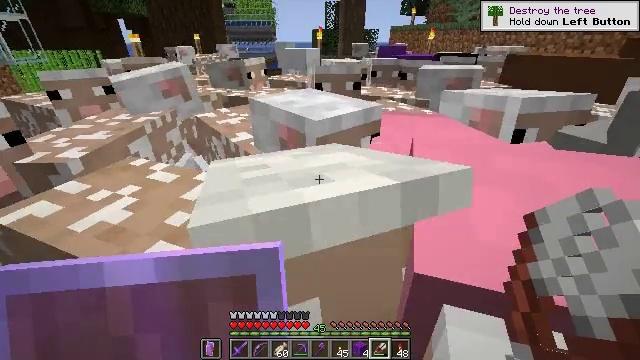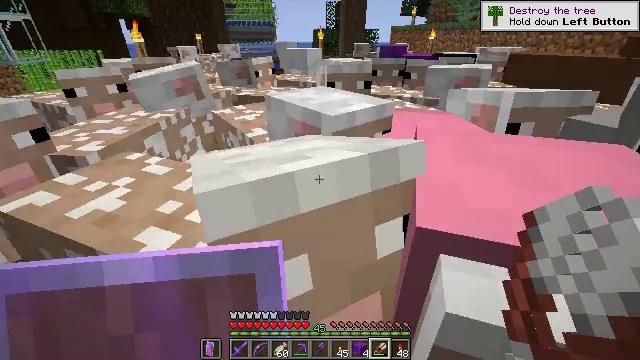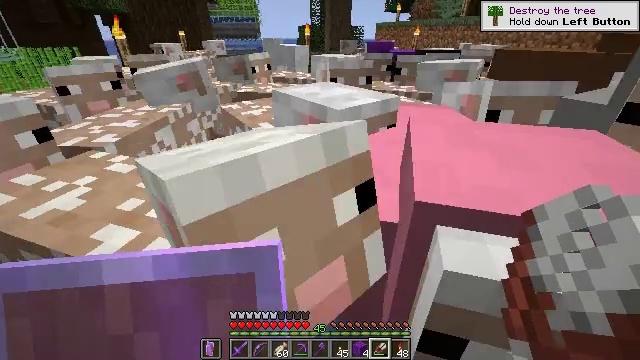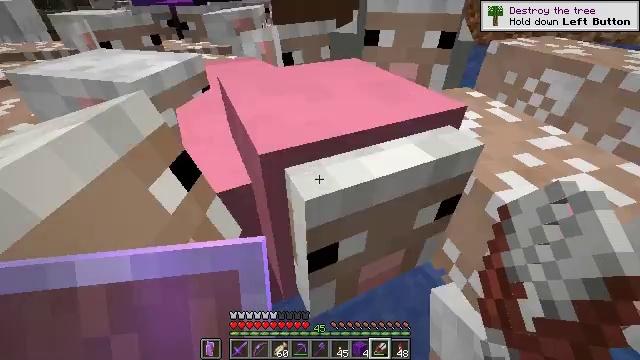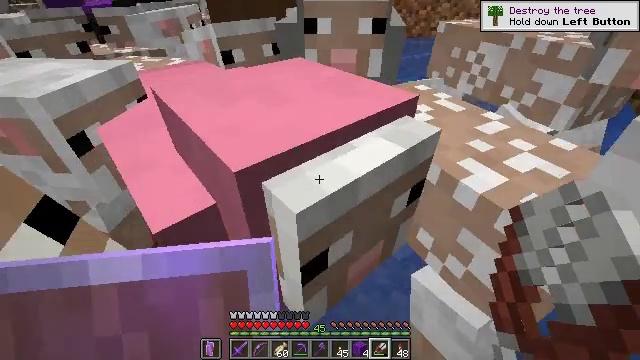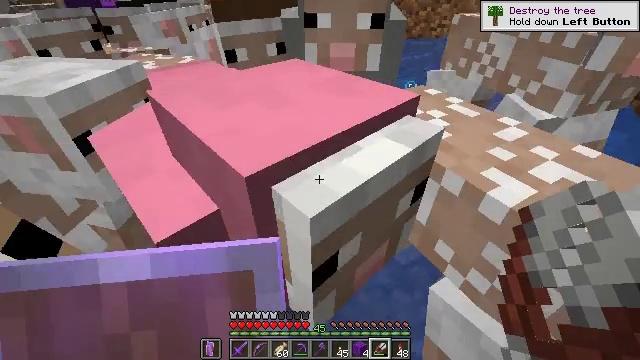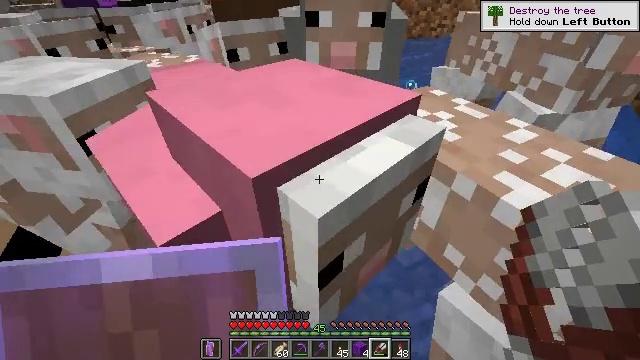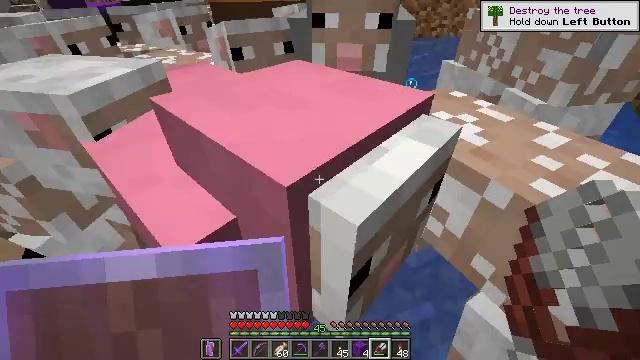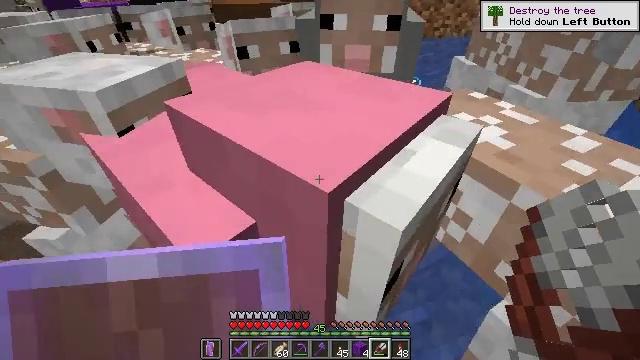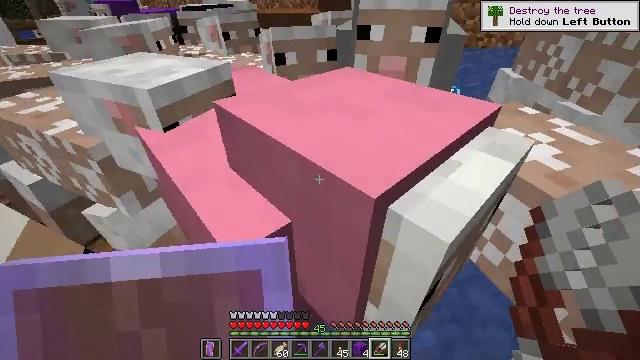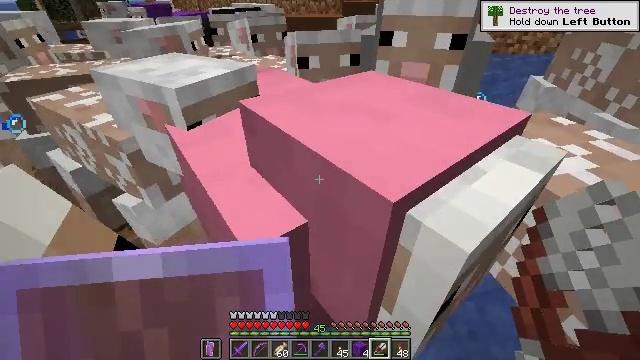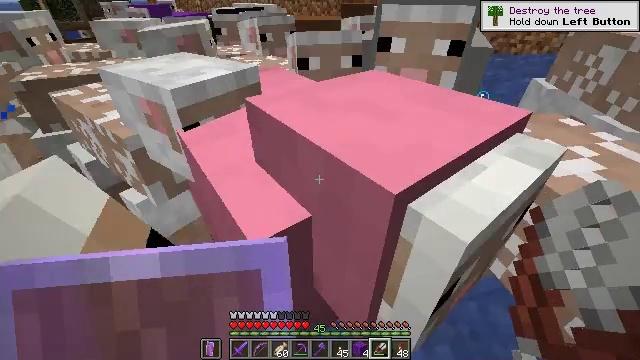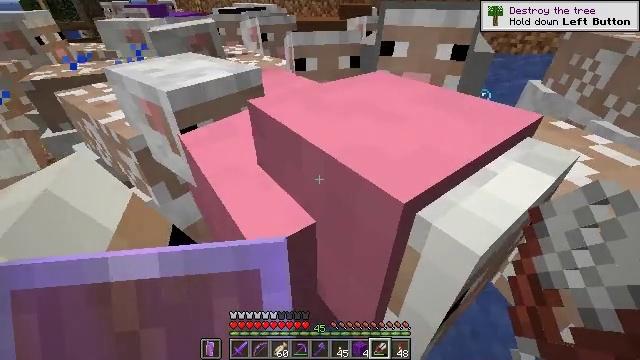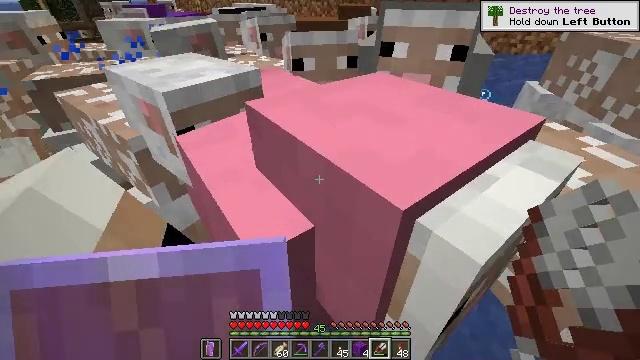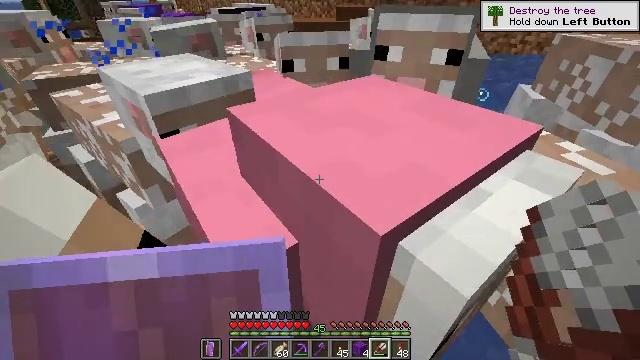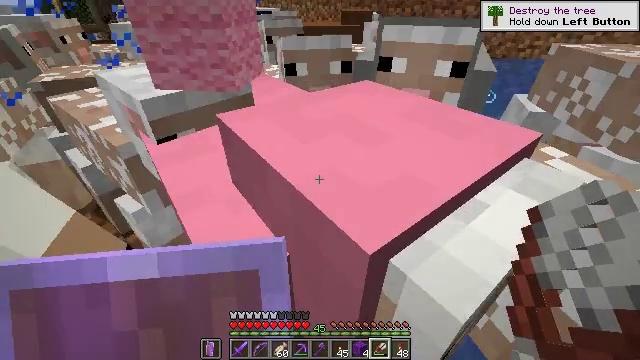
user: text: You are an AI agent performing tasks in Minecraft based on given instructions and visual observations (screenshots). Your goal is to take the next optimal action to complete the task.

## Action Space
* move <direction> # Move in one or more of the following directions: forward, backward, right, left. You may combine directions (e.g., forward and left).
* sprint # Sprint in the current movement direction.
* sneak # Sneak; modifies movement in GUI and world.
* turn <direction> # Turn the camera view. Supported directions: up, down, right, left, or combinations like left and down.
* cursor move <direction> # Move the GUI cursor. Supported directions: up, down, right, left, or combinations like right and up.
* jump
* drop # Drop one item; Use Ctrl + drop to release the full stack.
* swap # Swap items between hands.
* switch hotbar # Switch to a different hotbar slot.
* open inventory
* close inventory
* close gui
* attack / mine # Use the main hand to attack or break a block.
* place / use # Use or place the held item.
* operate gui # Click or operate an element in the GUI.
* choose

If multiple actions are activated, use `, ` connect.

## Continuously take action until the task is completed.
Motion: motion action
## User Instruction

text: Break the light blue shulker box to move it.
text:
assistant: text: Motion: use / place
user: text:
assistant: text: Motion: turn right, use / place
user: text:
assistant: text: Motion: turn right and down, use / place
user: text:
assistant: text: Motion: turn right, use / place
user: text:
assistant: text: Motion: no_op
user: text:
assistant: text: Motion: use / place
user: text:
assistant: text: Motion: use / place
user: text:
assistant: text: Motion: use / place
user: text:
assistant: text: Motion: turn left and up, use / place
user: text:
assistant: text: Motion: turn left, use / place
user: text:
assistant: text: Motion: use / place
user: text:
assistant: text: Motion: use / place
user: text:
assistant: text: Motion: use / place
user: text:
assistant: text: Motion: no_op
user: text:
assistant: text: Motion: turn left
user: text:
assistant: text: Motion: no_op
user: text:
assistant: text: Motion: no_op
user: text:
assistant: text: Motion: use / place
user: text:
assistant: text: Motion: use / place
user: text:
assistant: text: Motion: use / place
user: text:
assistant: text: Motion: use / place
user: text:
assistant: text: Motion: turn left
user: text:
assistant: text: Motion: turn left and up
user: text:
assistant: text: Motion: move forward, turn left and up
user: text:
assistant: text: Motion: move forward, turn left and up
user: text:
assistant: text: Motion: move forward, turn left and up
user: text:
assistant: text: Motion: move forward, turn left and up
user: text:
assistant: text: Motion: move forward
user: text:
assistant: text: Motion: move forward
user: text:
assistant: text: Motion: move forward